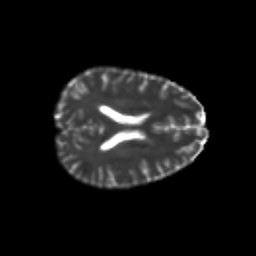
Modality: T2w
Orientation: axial
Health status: healthy
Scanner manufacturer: philips
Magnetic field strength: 3 T
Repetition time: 6.964 s
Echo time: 0.092 s